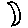
Label: moon